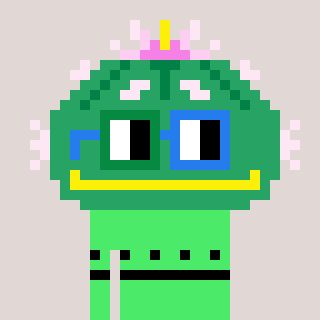
a pixel art character with square green and blue glasses, a peyote-shaped head and a teal-colored body on a warm background